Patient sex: M
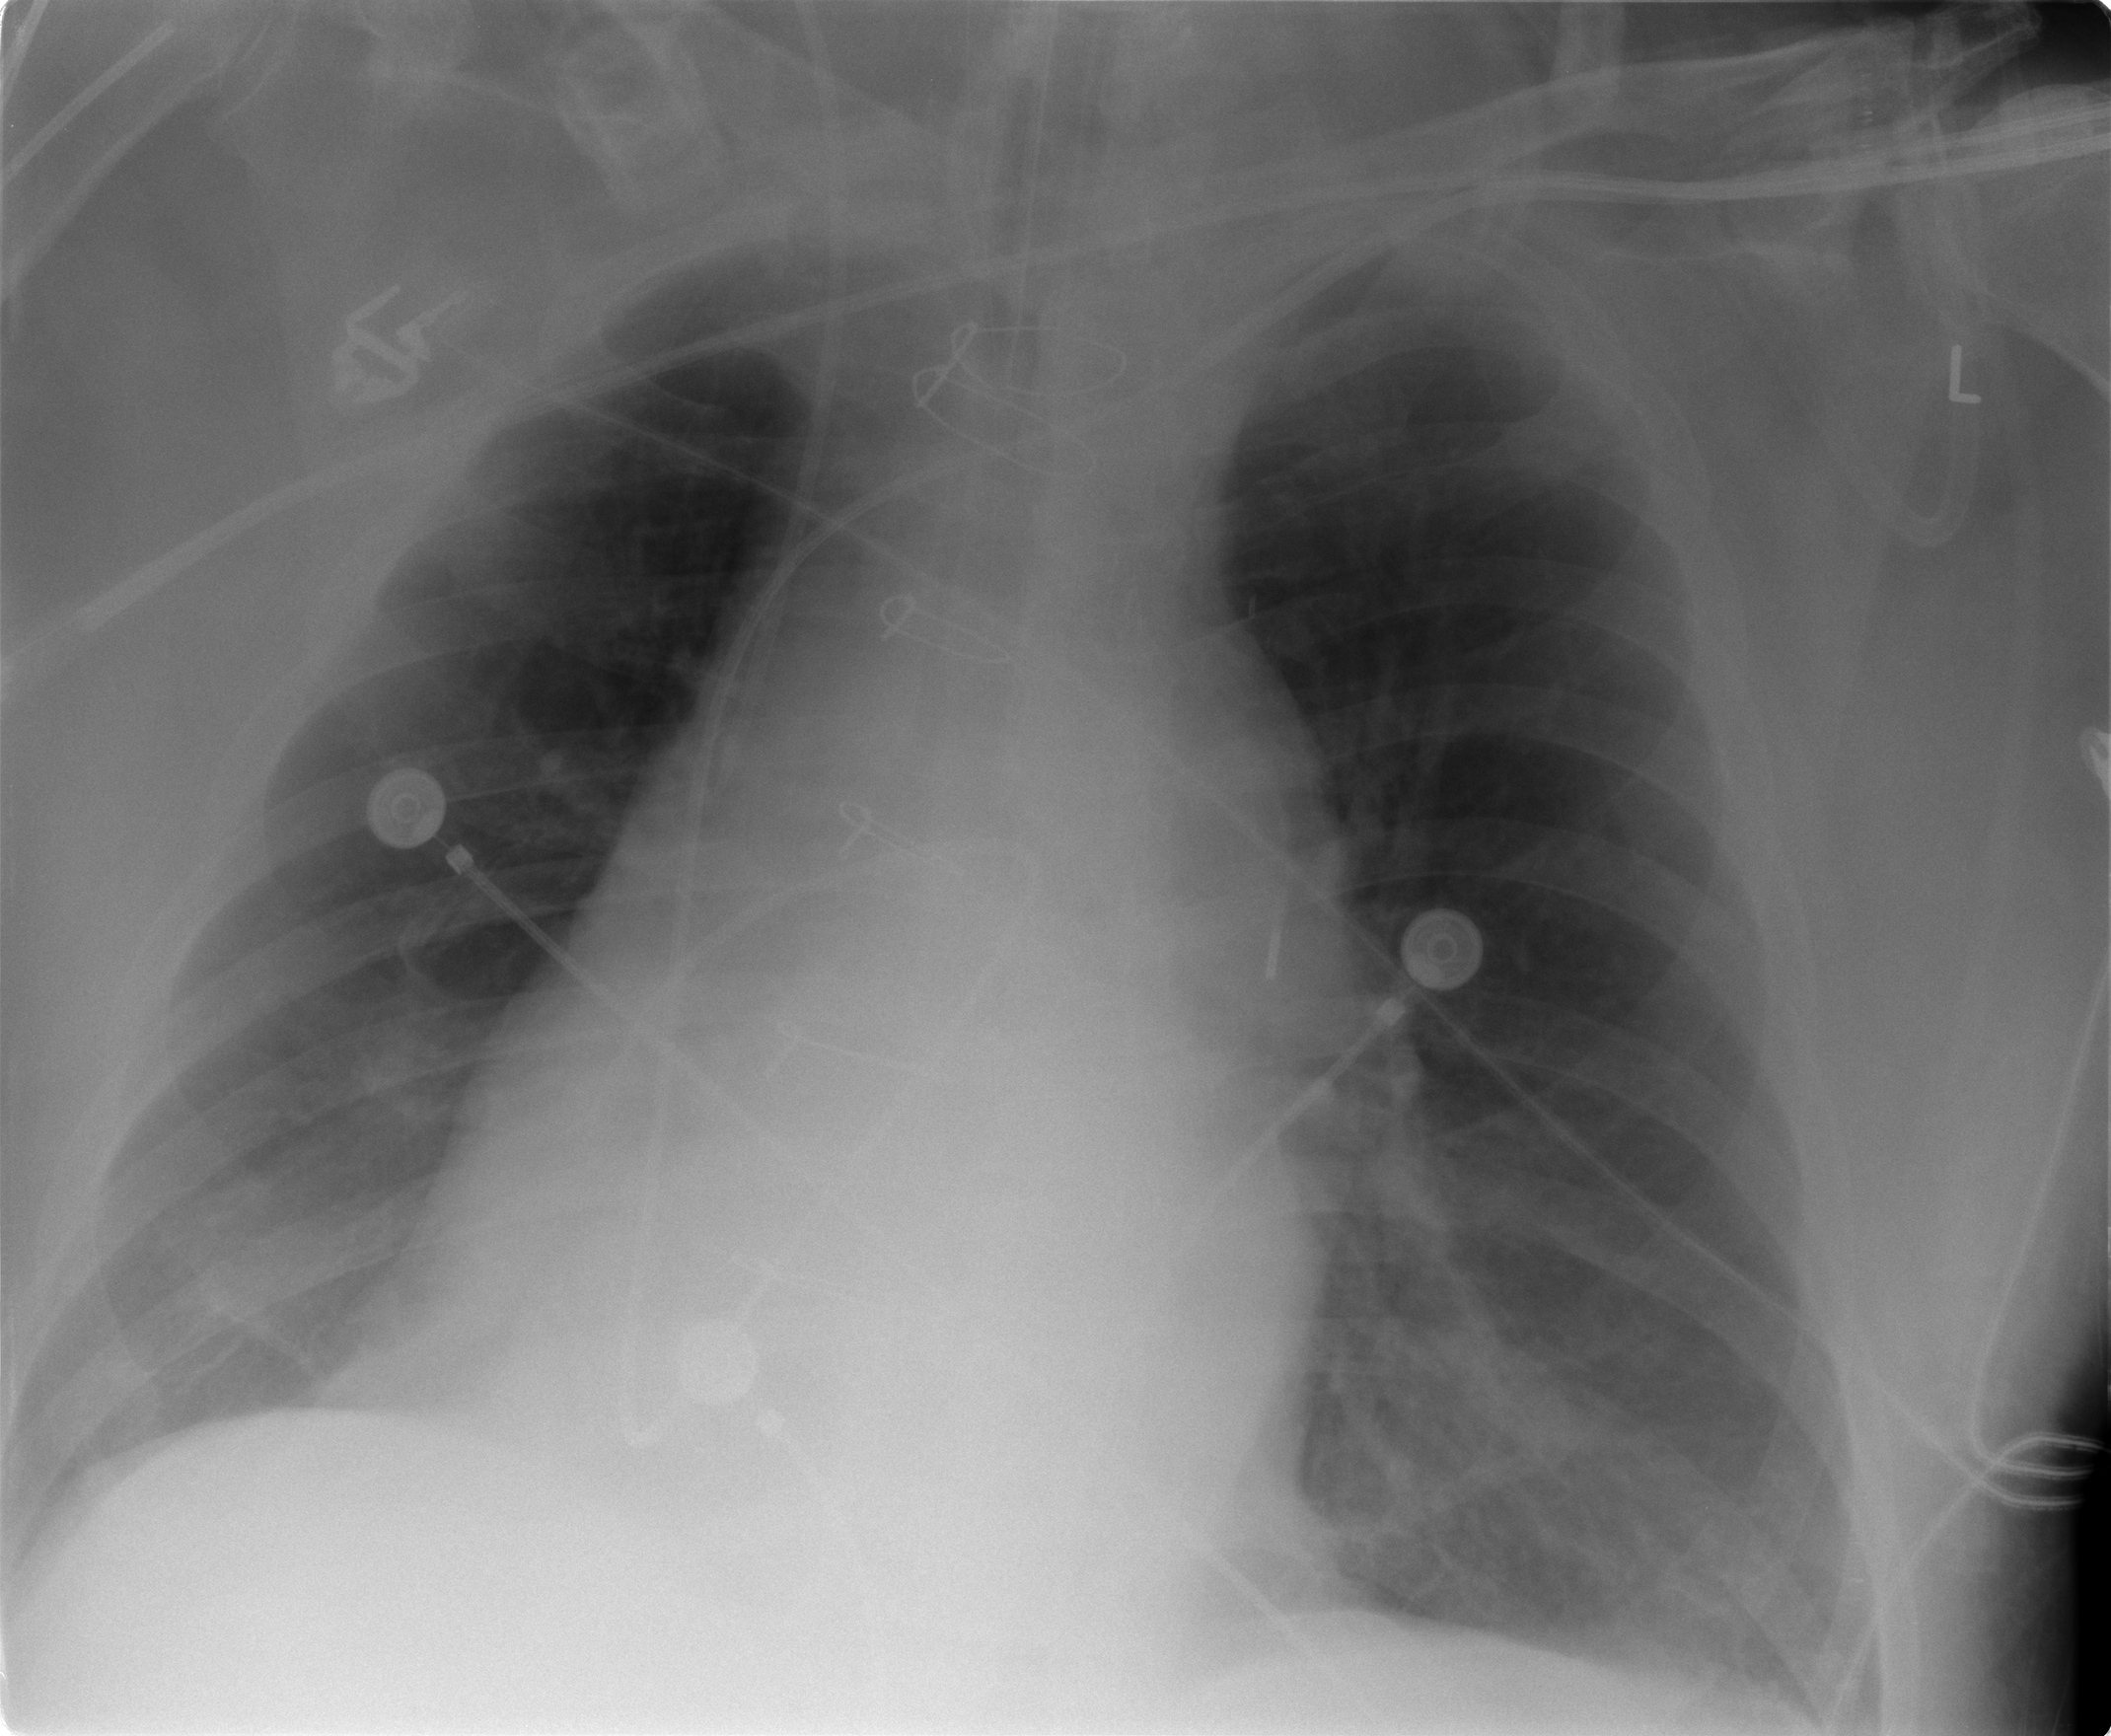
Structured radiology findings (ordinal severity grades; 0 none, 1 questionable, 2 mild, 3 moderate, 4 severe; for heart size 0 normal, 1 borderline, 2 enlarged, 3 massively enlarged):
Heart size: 1
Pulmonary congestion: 0
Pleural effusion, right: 0
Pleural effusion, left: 0
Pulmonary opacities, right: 0
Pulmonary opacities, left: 0
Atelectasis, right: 1
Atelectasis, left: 1